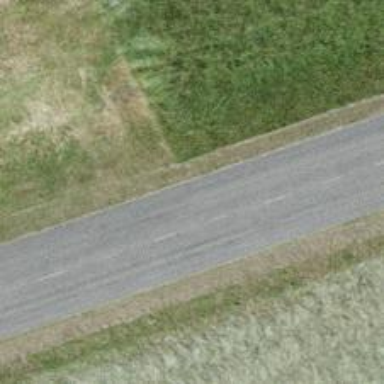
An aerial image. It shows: Unclassified road.